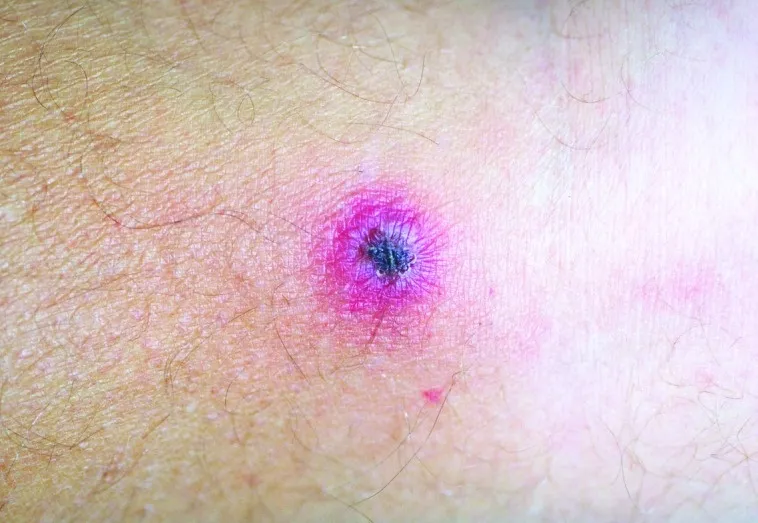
Eschar on posterior right calf of patient with rickettsialpox.
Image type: medical_photograph (skin_photograph)